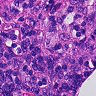
Metastatic tissue present: no